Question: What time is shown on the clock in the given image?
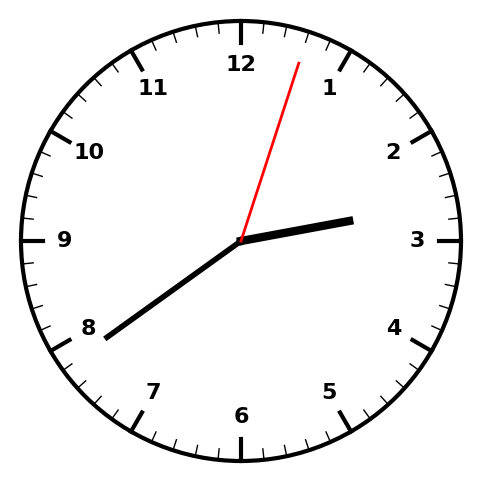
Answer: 02:39:03